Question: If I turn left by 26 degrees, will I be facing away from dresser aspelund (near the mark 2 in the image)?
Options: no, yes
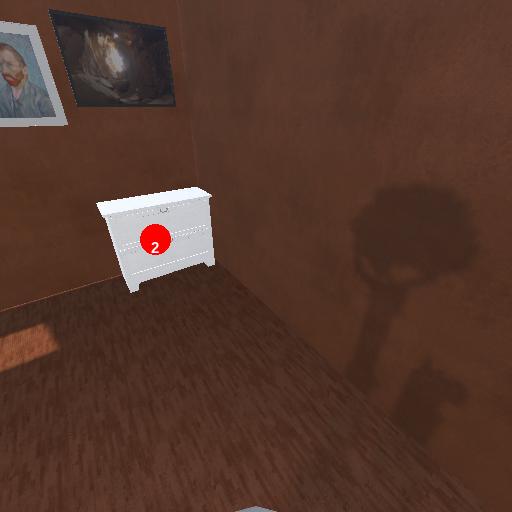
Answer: no